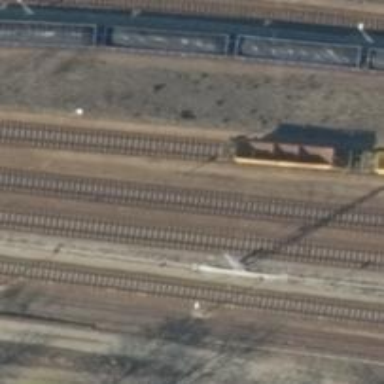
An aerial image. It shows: Railway milestone with catenary mast.